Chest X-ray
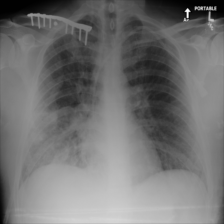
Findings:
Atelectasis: negative
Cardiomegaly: negative
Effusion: negative
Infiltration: negative
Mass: negative
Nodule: negative
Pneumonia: negative
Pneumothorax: negative
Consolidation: negative
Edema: positive
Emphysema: negative
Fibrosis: negative
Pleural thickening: negative
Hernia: negative